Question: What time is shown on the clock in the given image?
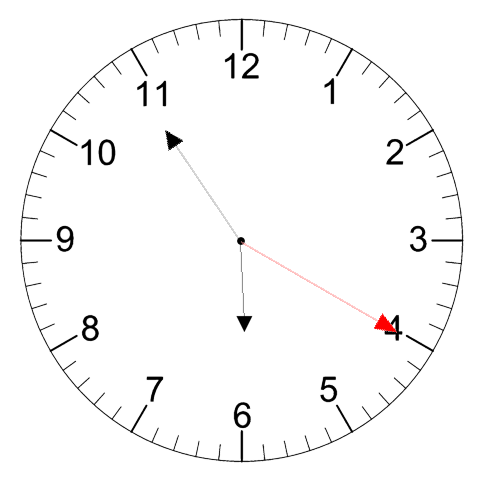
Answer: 05:54:20